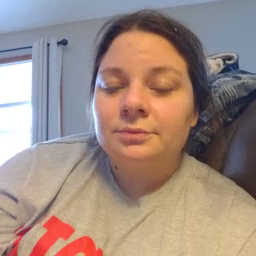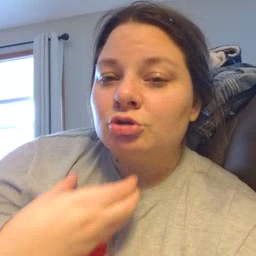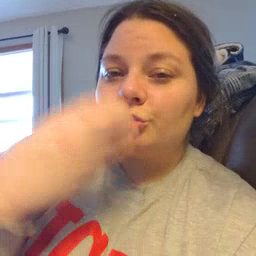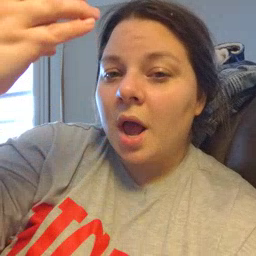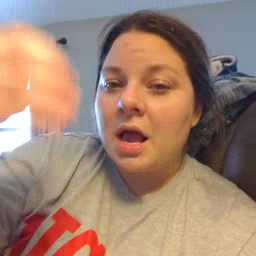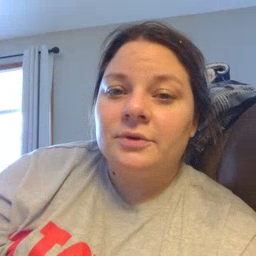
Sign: giraffe